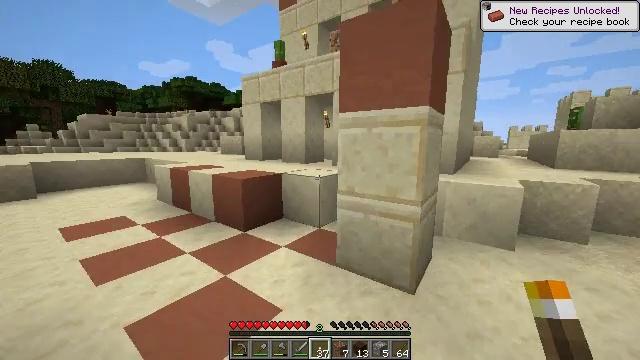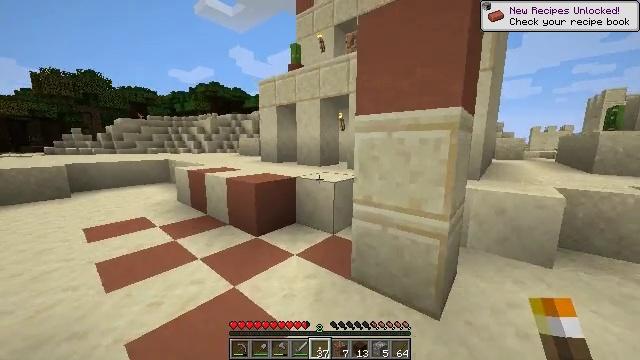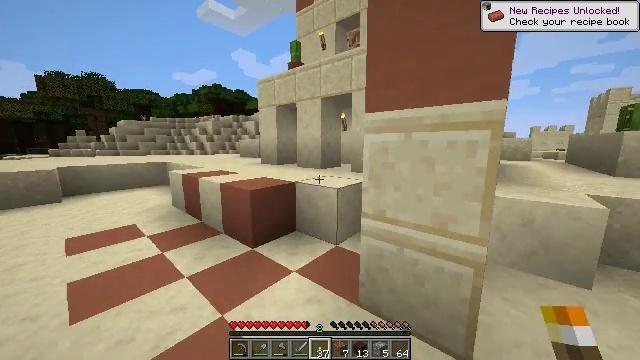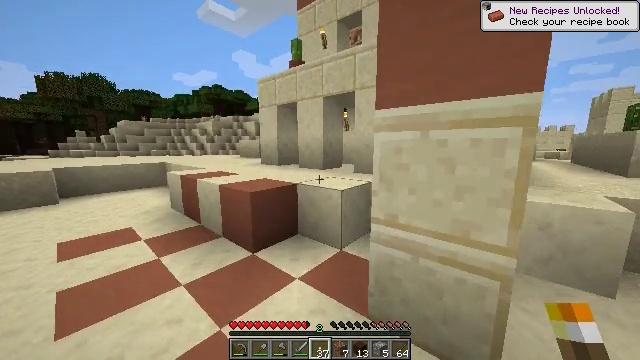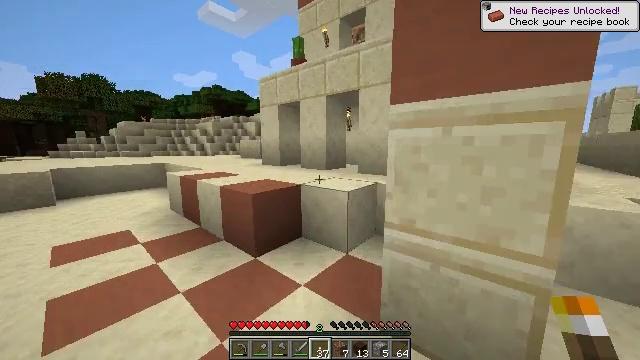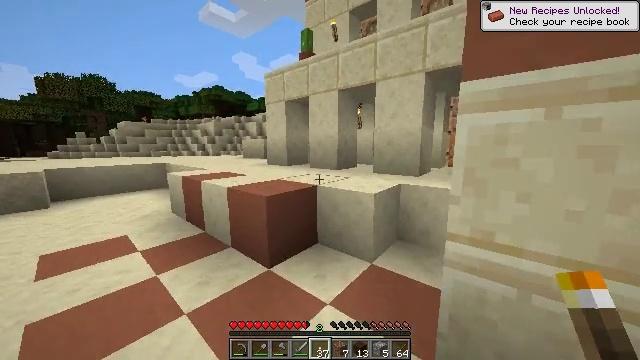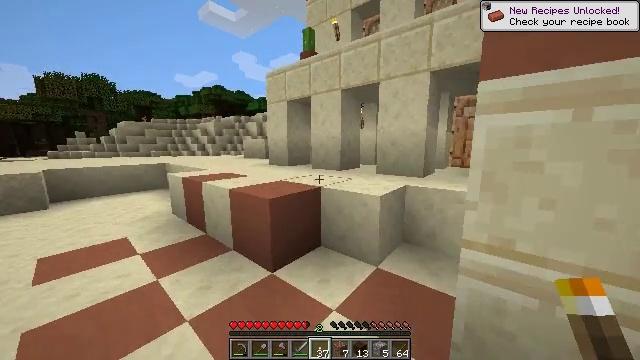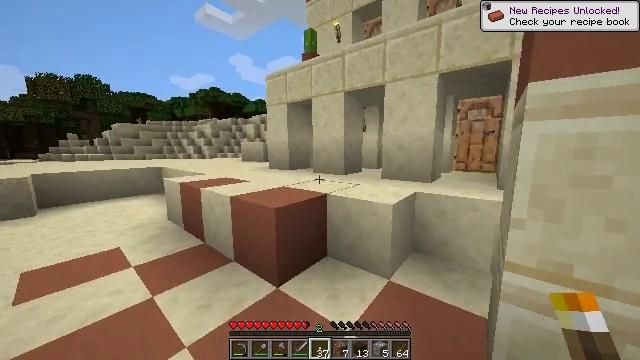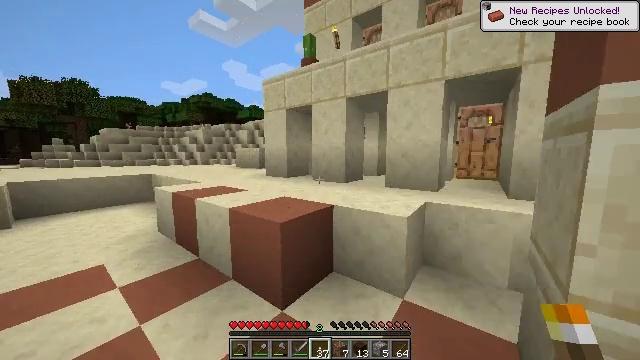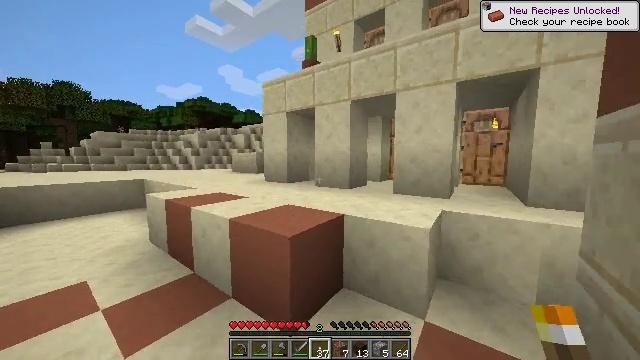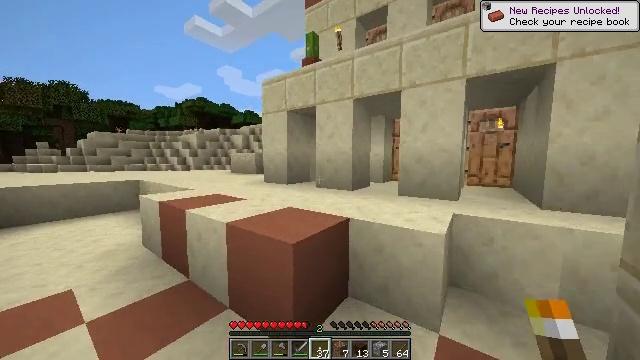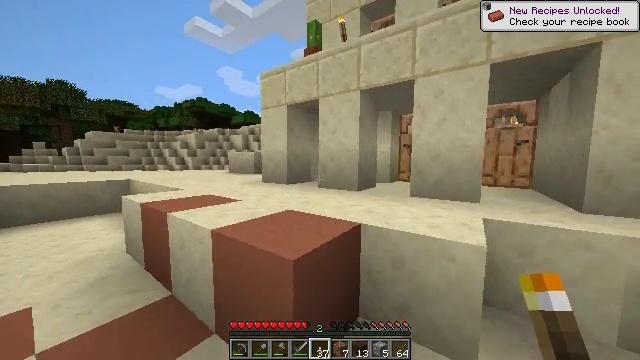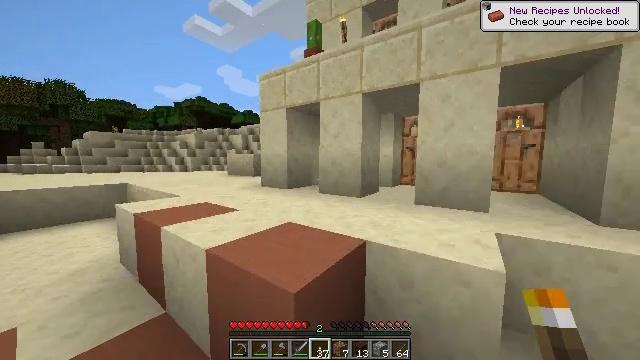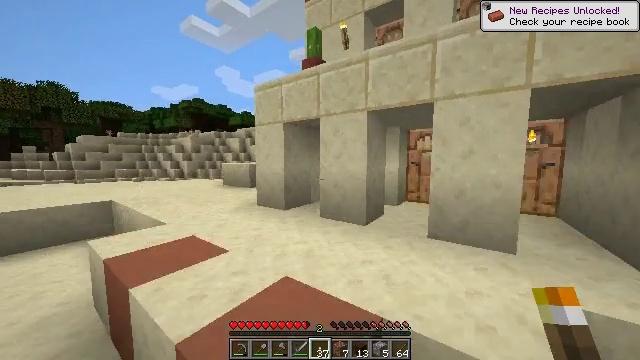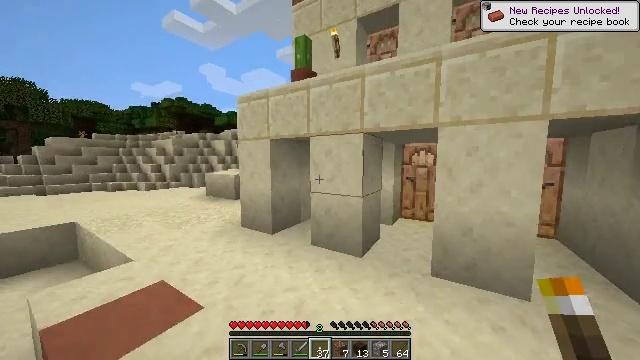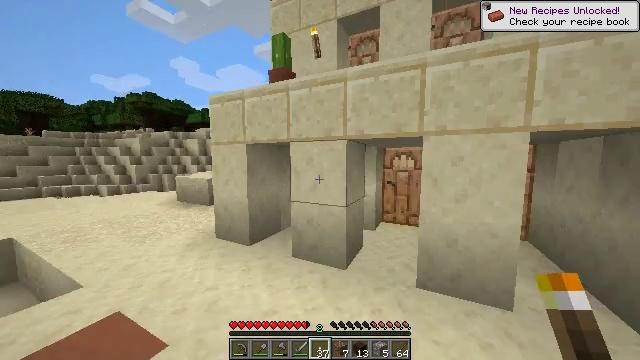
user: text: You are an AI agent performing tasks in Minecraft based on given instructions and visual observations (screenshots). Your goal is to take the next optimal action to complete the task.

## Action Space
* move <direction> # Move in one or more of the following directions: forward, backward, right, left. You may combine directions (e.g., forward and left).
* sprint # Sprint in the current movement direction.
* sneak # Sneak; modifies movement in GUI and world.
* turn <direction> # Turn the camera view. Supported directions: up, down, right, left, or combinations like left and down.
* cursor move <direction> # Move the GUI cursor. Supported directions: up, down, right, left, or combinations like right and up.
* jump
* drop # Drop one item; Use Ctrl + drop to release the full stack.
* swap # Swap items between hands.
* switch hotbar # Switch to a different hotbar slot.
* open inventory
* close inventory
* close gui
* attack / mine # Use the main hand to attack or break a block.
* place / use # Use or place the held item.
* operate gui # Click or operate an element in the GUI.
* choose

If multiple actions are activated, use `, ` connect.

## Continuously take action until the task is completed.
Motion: motion action
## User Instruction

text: Collect the lime bed for later use.
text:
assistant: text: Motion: move forward, sprint, turn left
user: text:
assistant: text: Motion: move forward, sprint
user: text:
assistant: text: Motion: move forward and move left, sprint
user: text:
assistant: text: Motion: move forward and move left, sprint
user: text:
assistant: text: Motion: move forward and move left, sprint
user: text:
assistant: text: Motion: move forward and move left, sprint
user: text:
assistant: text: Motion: move forward and move left, sprint
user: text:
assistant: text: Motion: move forward and move left, sprint, turn right and up
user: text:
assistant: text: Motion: move forward, sprint, turn right and up
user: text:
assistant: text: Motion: move forward, sprint
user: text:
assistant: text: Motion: move forward, sprint
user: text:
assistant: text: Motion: move forward, sprint, jump
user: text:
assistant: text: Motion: move forward, sprint, jump
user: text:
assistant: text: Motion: move forward, sprint, turn right, jump
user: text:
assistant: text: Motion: move forward, sprint, turn right, jump
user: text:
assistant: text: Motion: move forward, sprint, turn right
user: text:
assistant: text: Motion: move forward, sprint, turn right
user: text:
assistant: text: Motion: move forward, sprint, turn right
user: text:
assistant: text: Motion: move forward, sprint, turn right
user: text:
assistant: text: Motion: move forward, sprint, turn right
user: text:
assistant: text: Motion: move forward, sprint, turn right
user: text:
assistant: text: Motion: move forward, sprint, turn right
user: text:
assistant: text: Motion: move forward and move right, sprint, turn right
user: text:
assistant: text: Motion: move forward and move right, sprint, turn right
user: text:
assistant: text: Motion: move forward and move right, sprint
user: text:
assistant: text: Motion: move forward and move right, sprint
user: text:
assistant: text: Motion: move forward, sprint, turn left, use / place
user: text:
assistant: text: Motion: move forward, sprint, use / place
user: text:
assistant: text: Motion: move forward, sprint, use / place
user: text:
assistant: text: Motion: move forward, sprint